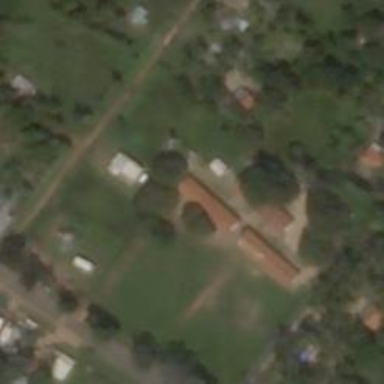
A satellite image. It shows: School.